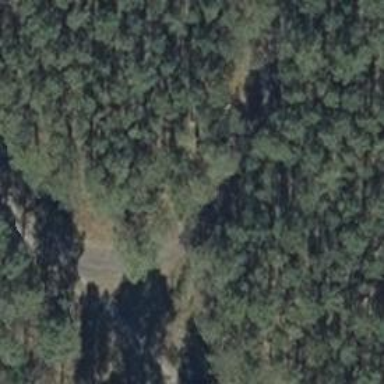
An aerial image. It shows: Sandy track road with grade 4 track type.